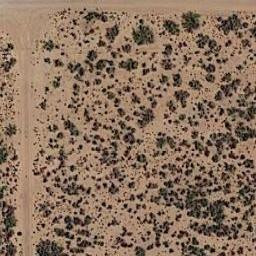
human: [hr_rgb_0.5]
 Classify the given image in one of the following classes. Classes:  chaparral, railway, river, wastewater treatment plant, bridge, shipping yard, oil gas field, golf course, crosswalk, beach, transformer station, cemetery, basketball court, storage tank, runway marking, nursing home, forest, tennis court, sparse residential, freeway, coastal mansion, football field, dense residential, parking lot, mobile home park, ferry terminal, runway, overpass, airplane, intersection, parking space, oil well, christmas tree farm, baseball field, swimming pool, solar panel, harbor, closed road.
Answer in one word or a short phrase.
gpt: chaparral